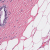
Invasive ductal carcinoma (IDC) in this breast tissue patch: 0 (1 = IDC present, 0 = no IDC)